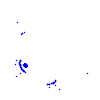
Particle: pion